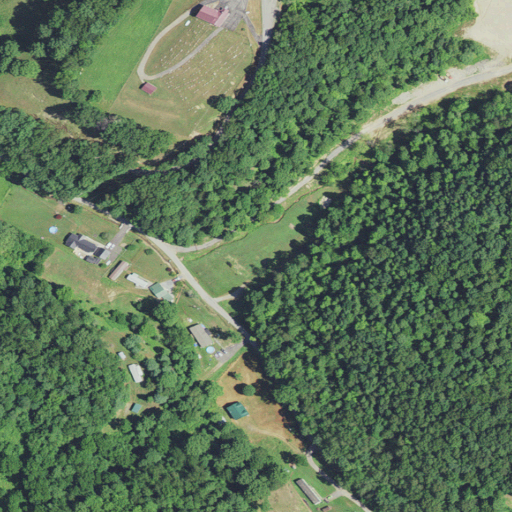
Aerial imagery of valley in West Virginia named Nebo-Hallsburg Hollow containing deciduous forest, open development, mixed forest, pasture, grassland, low intensity development, and medium intensity development